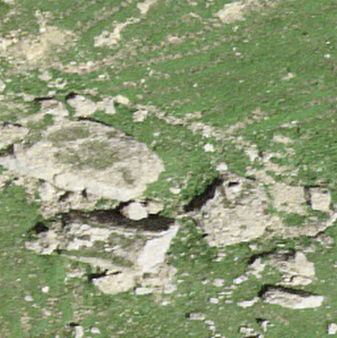
Label: bouldering_area